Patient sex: M
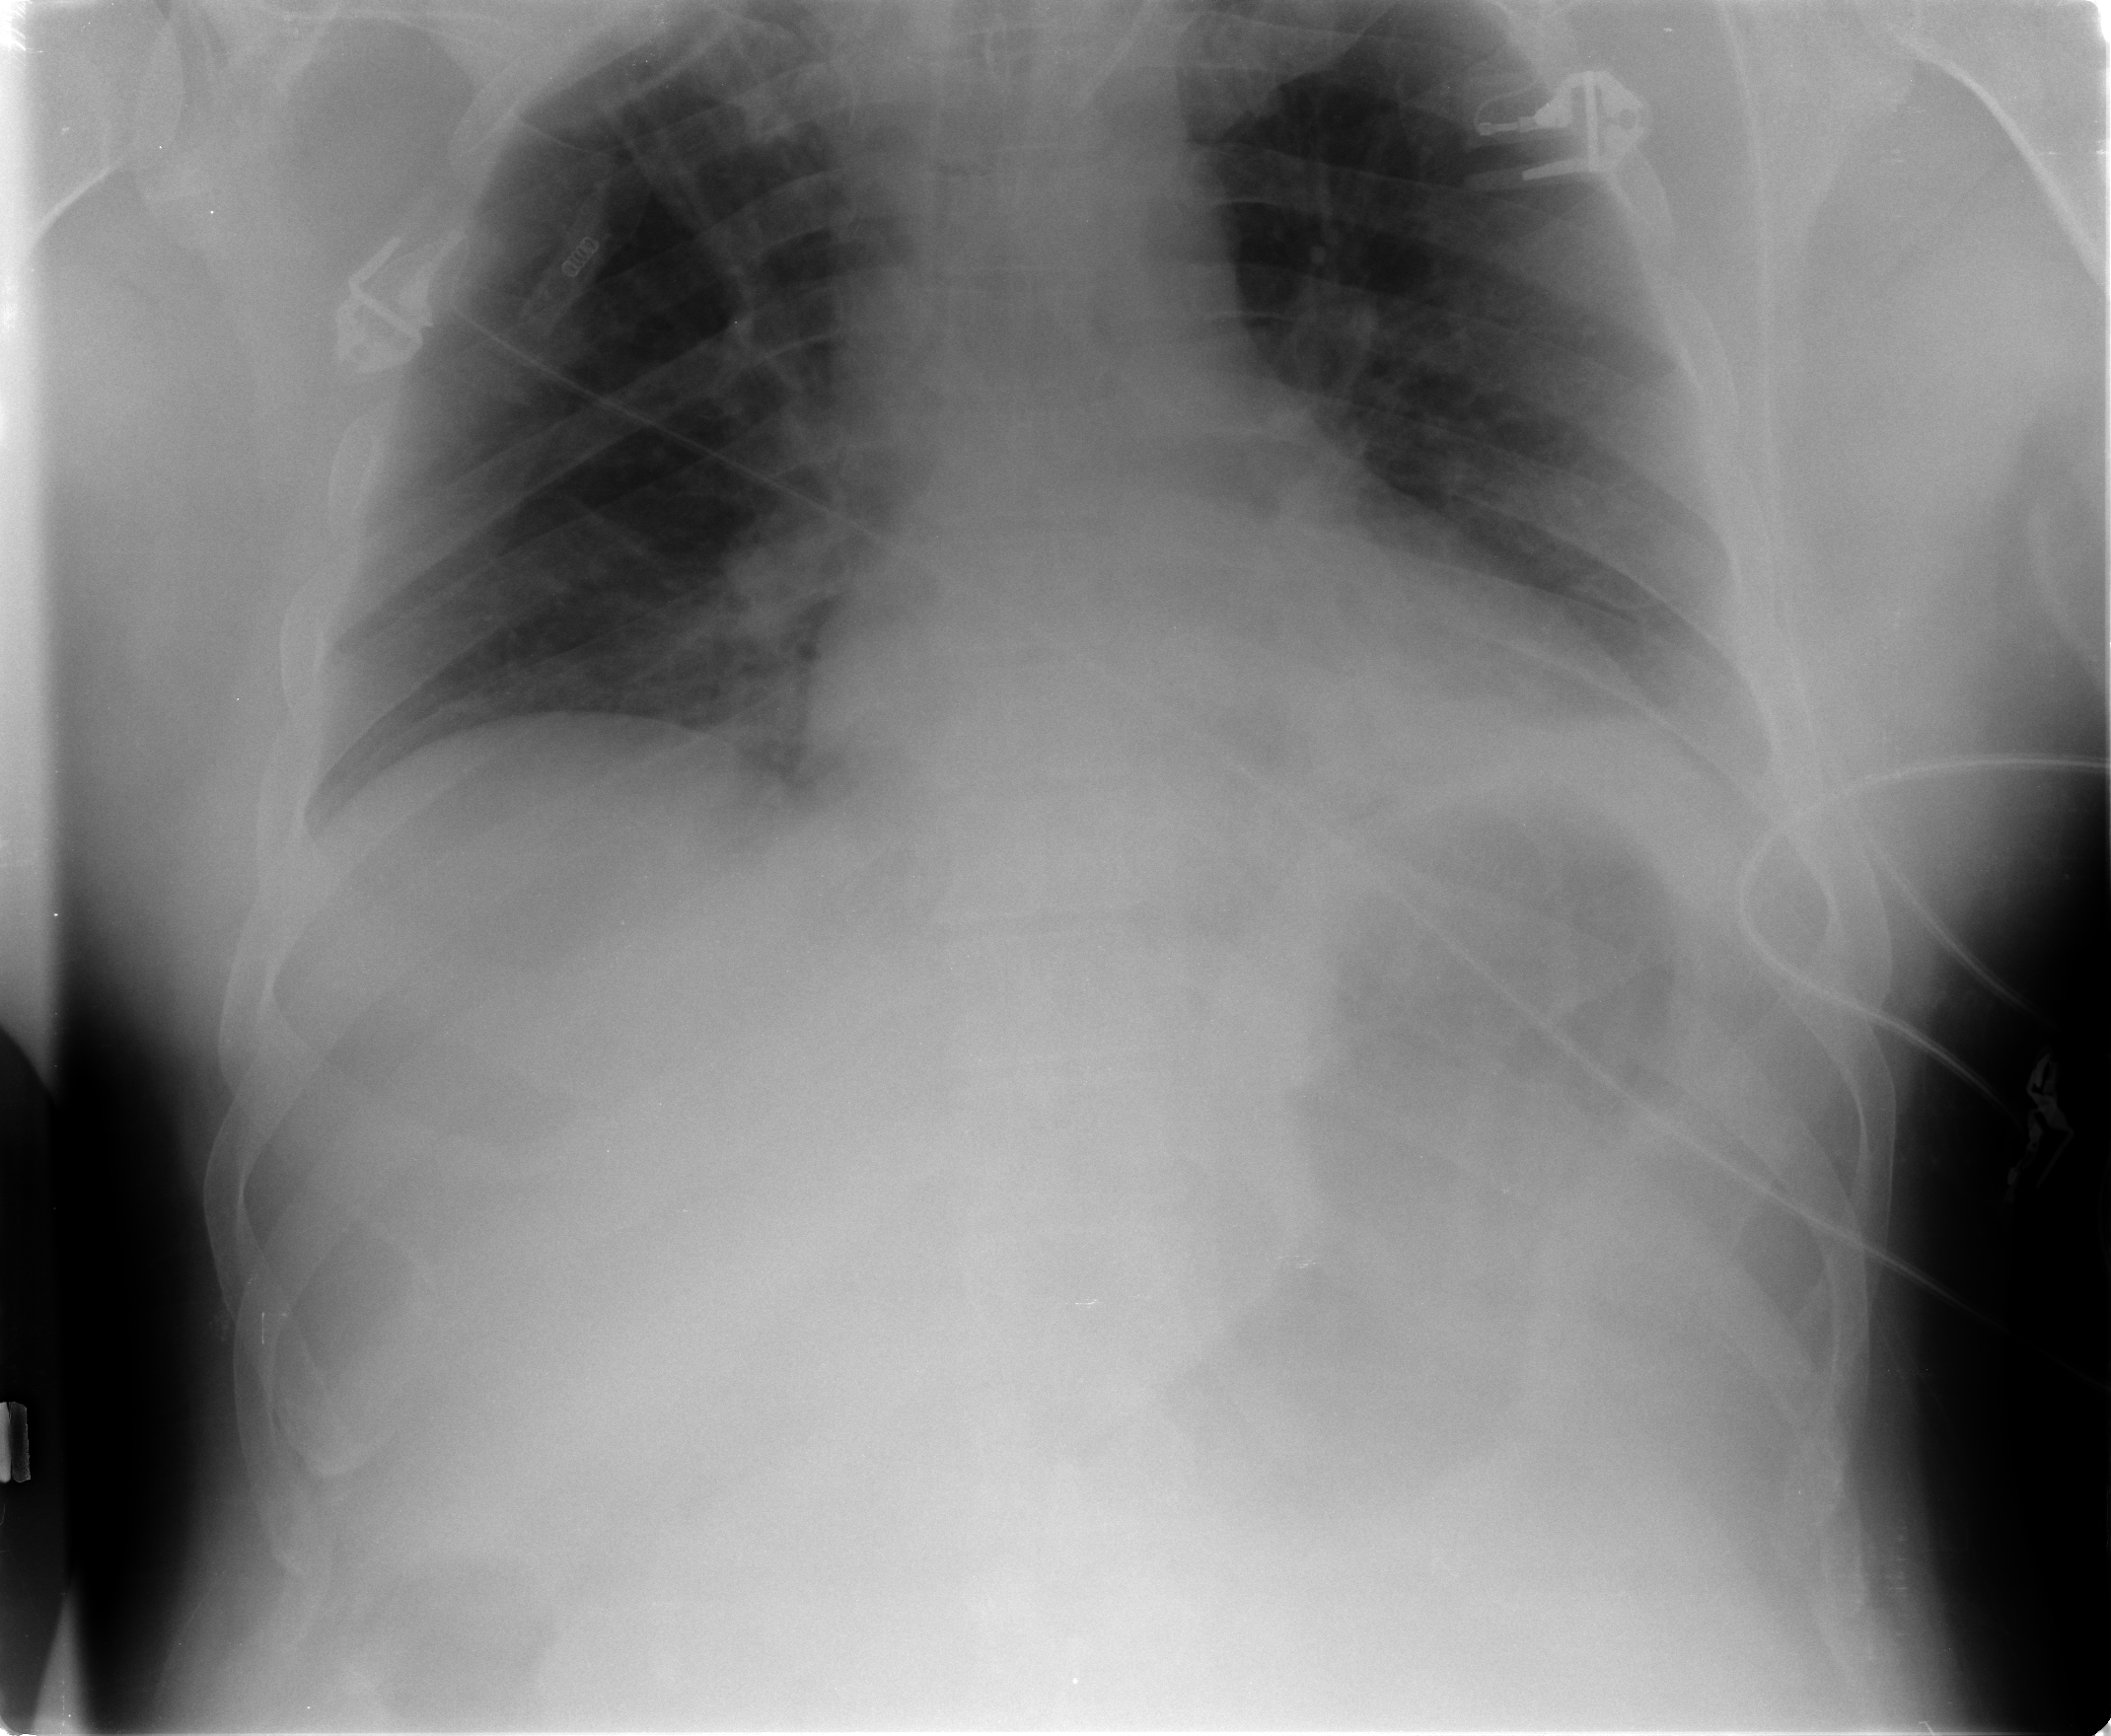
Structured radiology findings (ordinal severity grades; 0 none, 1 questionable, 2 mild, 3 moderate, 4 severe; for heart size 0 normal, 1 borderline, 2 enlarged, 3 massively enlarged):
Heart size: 0
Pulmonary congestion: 0
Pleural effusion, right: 0
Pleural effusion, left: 1
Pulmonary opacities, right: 0
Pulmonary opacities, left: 0
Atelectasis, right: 1
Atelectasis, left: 2